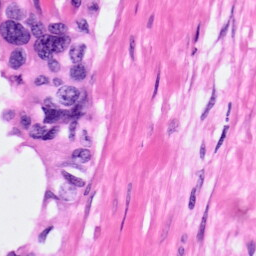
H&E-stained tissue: Pancreatic